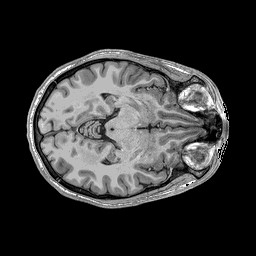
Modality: T1w
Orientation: coronal
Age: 27
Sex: male